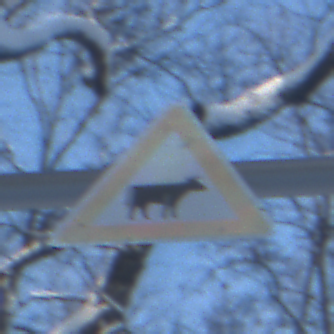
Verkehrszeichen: ViehtriebLinks
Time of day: MorningAfternoon
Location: Outdoor (Nature)
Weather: Clear
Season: Winter
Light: Natural